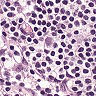
Metastatic tissue present: no